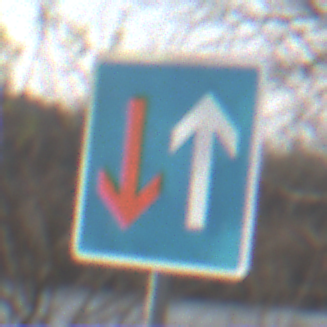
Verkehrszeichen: VorrangVorGegenverkehr
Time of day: MorningAfternoon
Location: Outdoor (Nature)
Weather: PartlyCloudy
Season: NotSpecified
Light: Natural